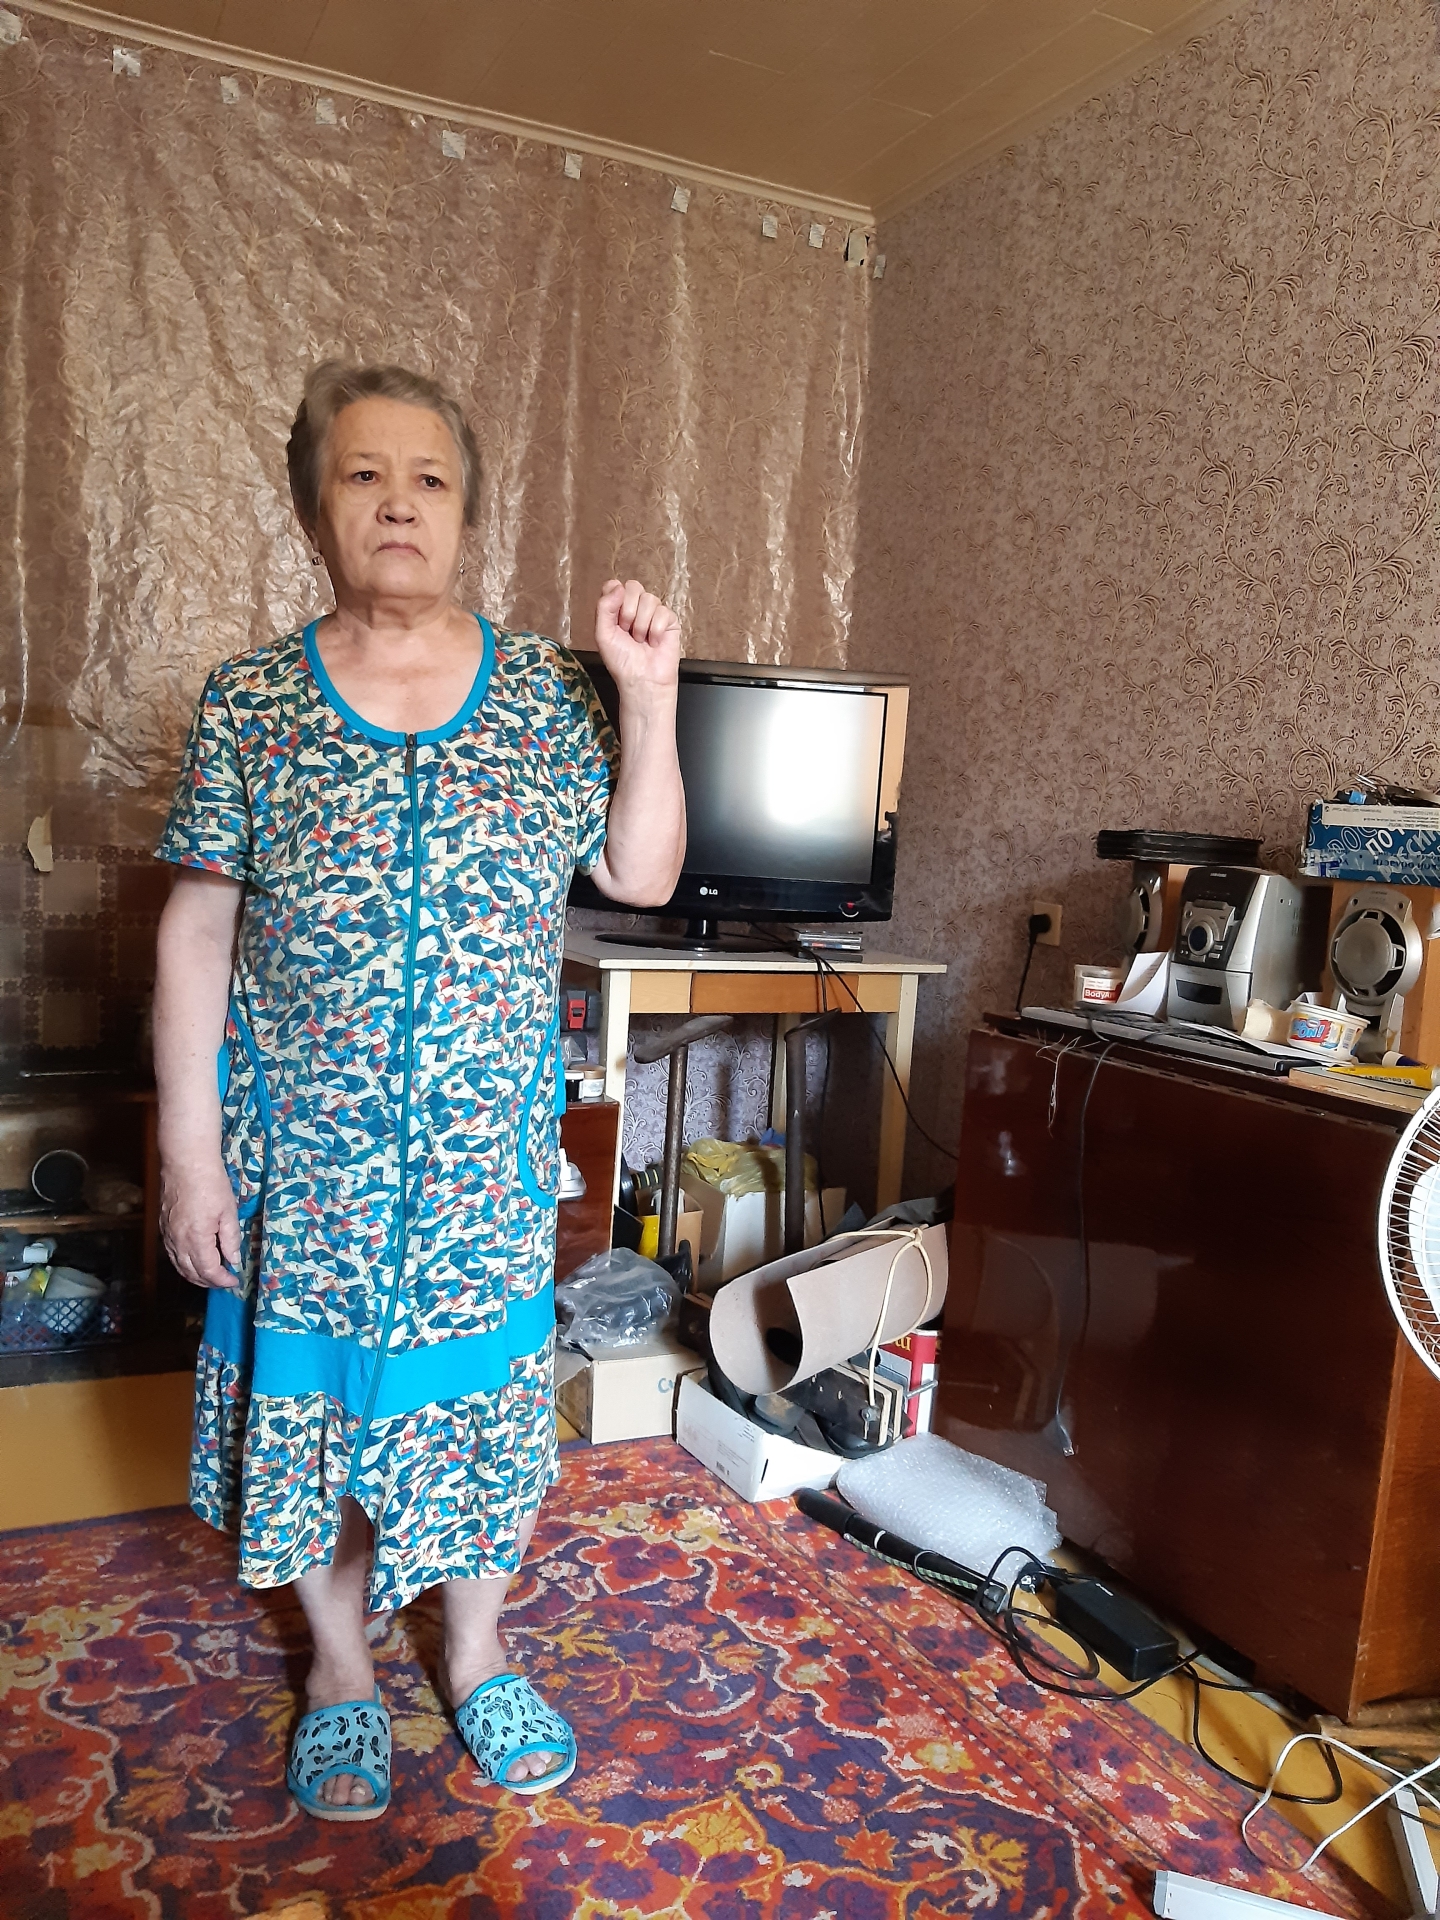
Label: clear